Question: Was wondering if anyone knew how to implement arrows in the bottom toolbar as shown below? Would be extremely grateful if someone could give me insight into this. I have seen a lot of apps with such arrows to navigate through pages and cannot seem to find them in XCode. See below...
THX :)

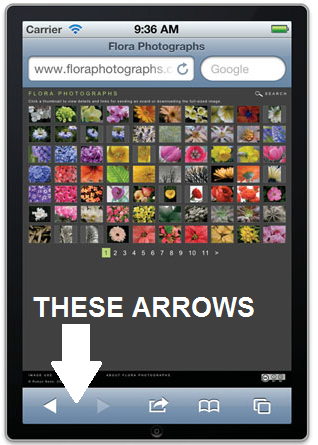
Answer: Just set a UIToolbar and attach it those two images (i'll give you the archive link with both images standard and retina): <URL>
'''
//Creating UIToolbar
toolBar = [[UIToolbar alloc]init];
toolBar.frame = CGRectMake(//set some frame);
toolBar.barStyle = UIBarStyleBlackOpaque;
[toolBar sizeToFit];
//Creating buttons
UIBarButtonItem *prev = [[[UIBarButtonItem alloc] initWithImage:[UIImage imageNamed:@"previous.png"] style:UIBarButtonItemStylePlain target:self action:@selector(myaction:)] autorelease];
UIBarButtonItem *next = [[[UIBarButtonItem alloc] initWithImage:[UIImage imageNamed:@"next.png"] style:UIBarButtonItemStylePlain target:self action:@selector(myaction:)] autorelease];
//Creating the array with the buttons
NSArray *items = [NSArray arrayWithObjects:prev,next, nil];
//Assigning the array to the toolbar
[toolBar setItems:items];
[self.view addSubview:toolBar];
[toolBar release];
'''
You are done!